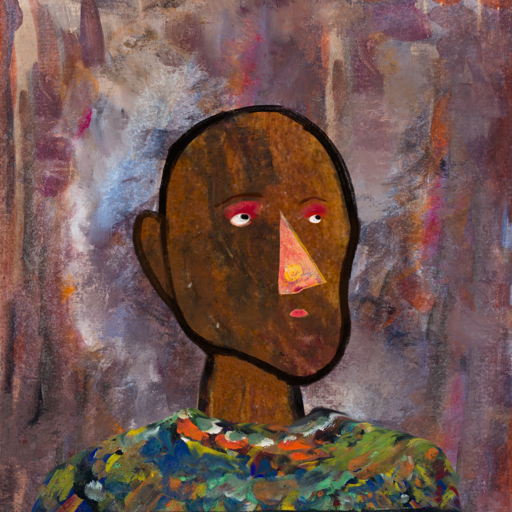
Background: Hypocrite, Head And Neck Side: Mosgoul, Face Side: Irani, Bust: An_Impression, Hair Side: Blank, Head Accessory: Blank, Second Necklace: Blank, Necklace: Blank, Baby: Blank